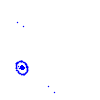
Particle: pion